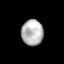
Tissue: lung
Cell type: Endothelial cells
Senescence score: 0.6295
Nuclear area (px): 555
Mean DAPI intensity: 178.919